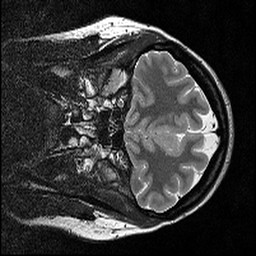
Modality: T2w
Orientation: coronal
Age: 26
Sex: female
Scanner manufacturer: siemens
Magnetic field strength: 3 T
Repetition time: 6.5 s
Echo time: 0.085 s